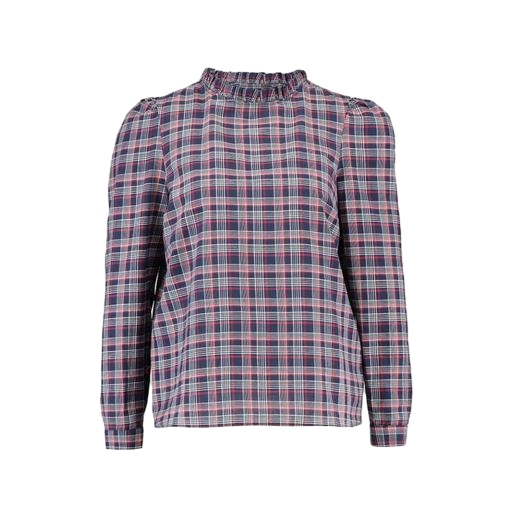
multicolor vero moda rust high neck blouse, red seraphina plaid-print blouse, gray check smock blouse, white background